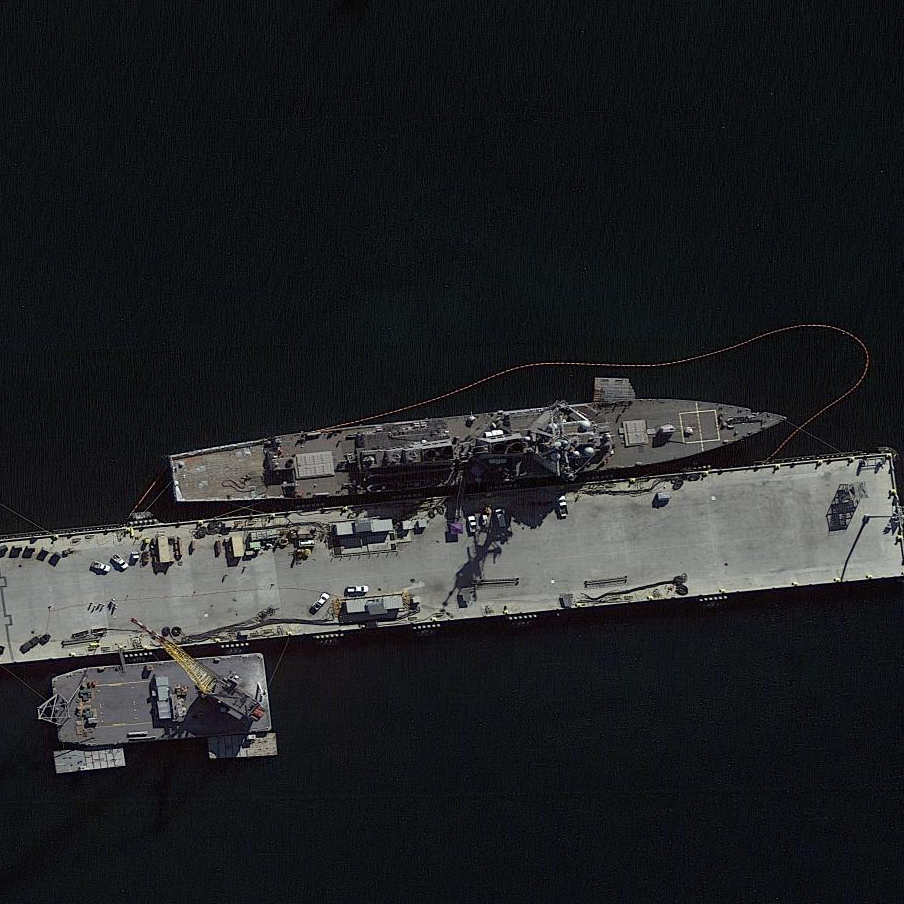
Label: destroyer